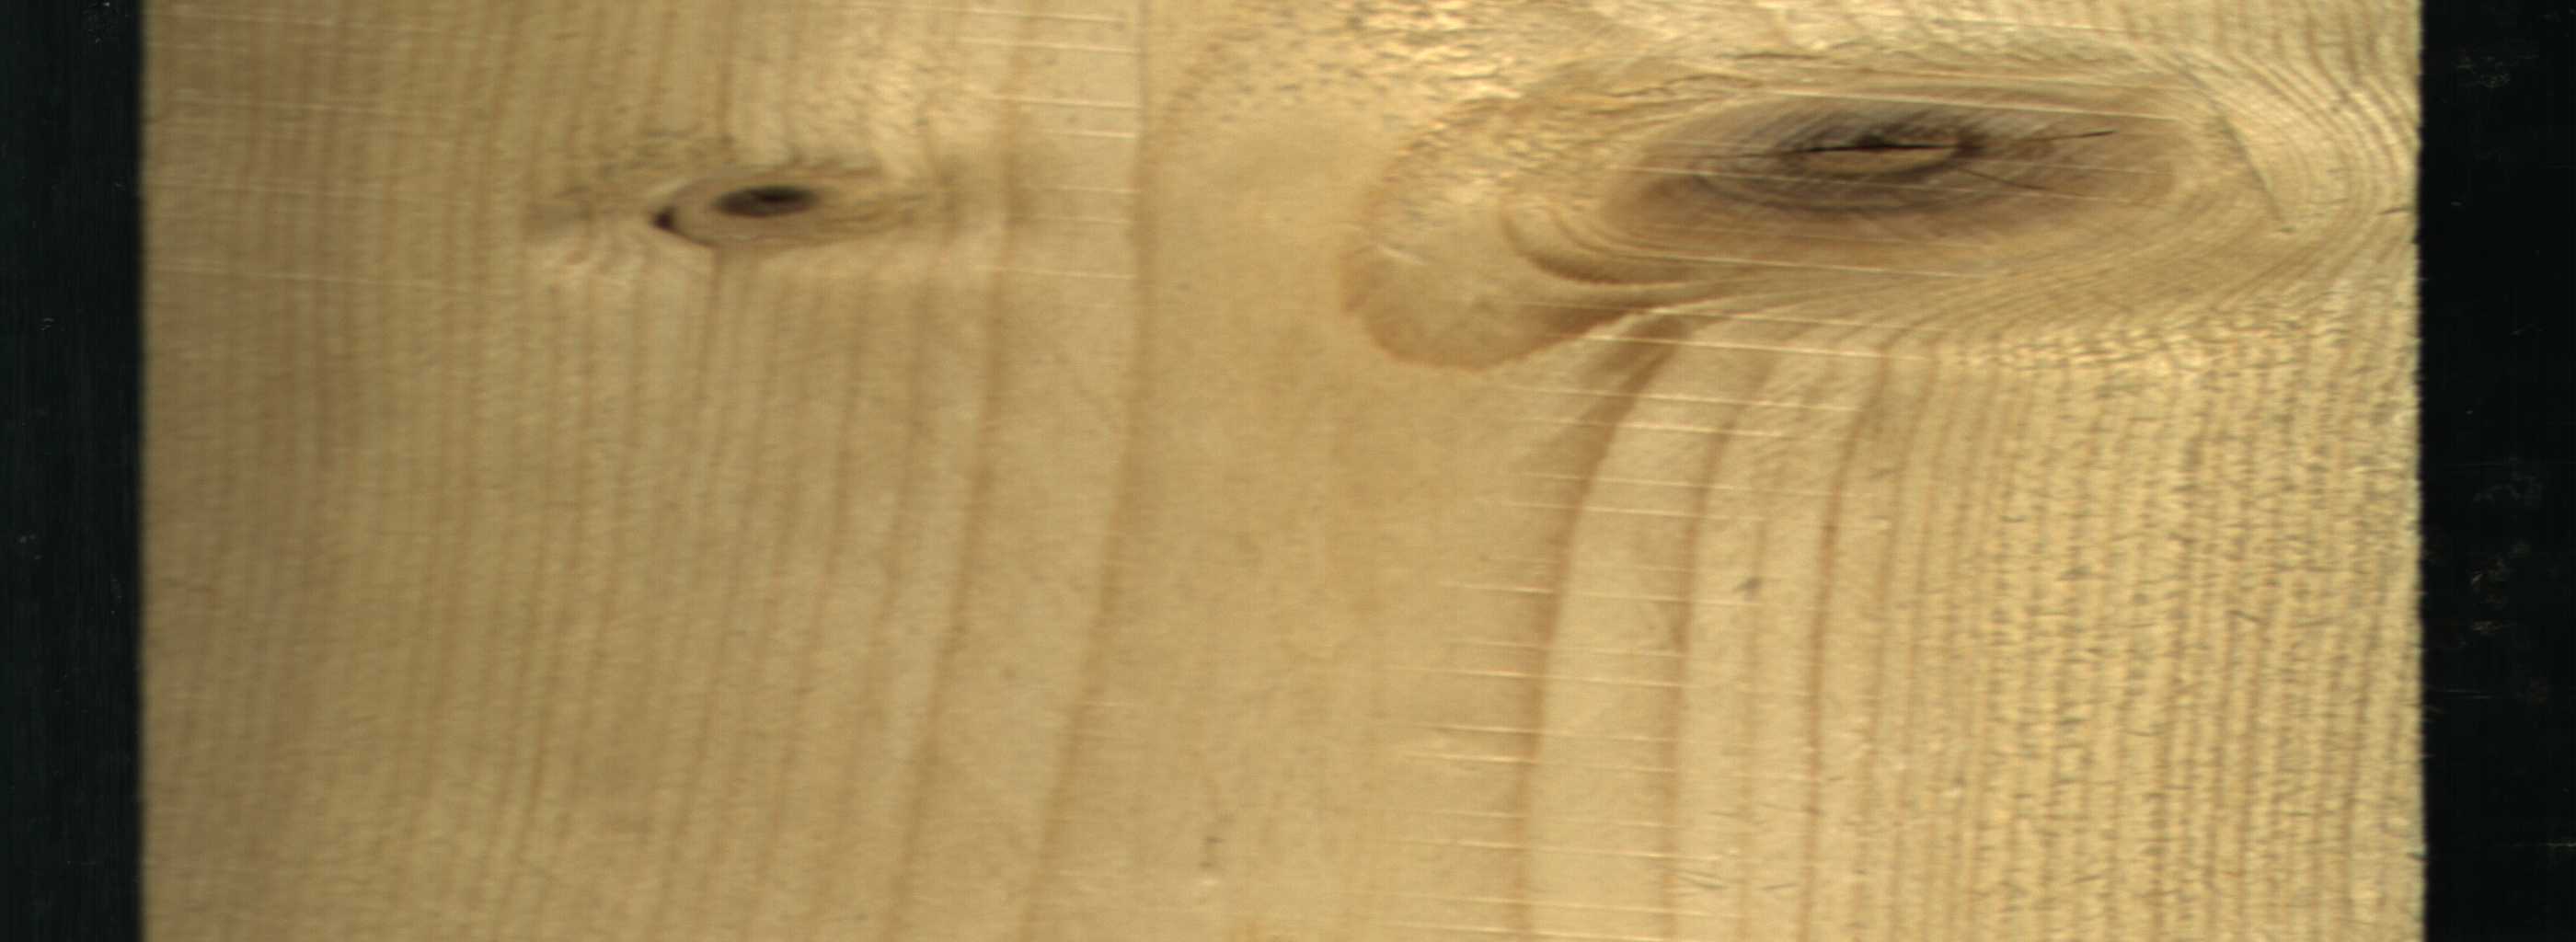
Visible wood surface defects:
knot_with_crack
Dead_Knot